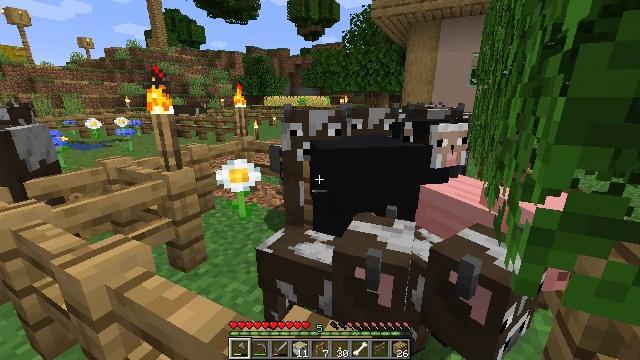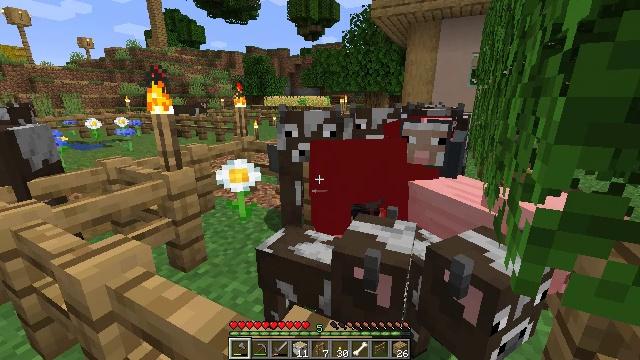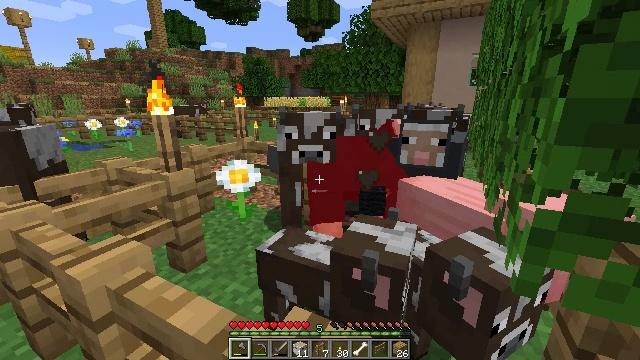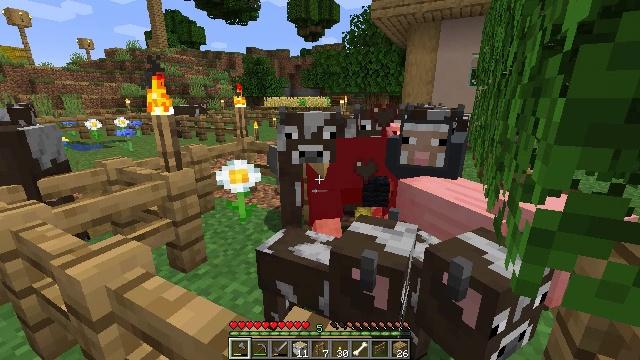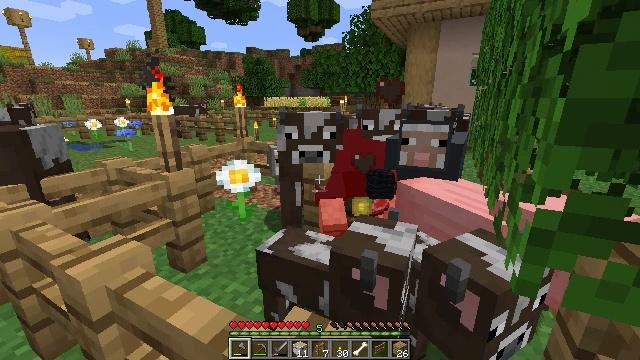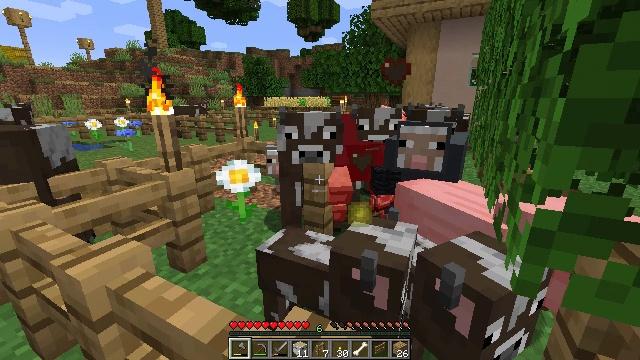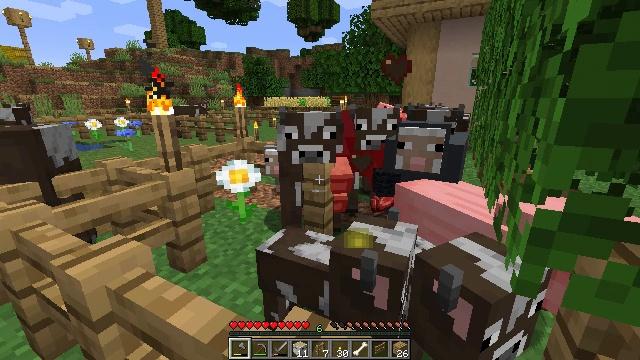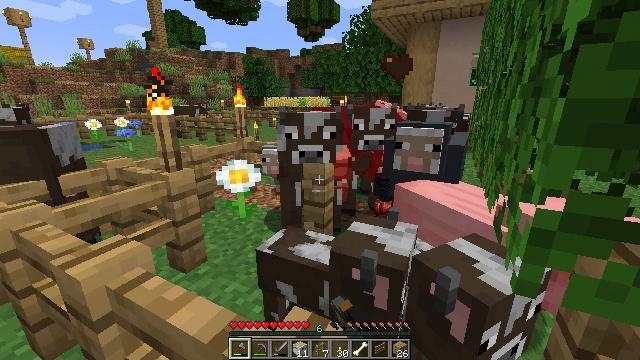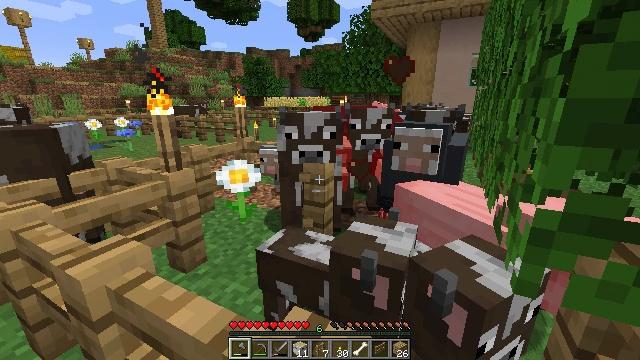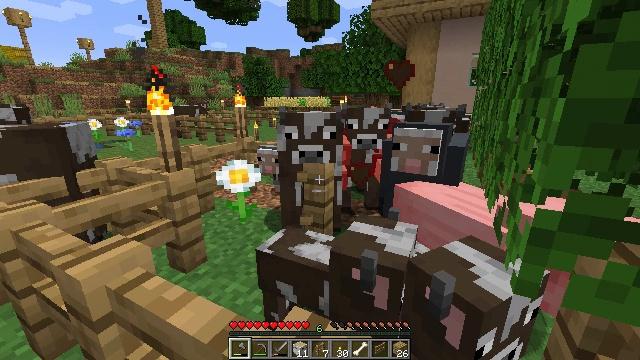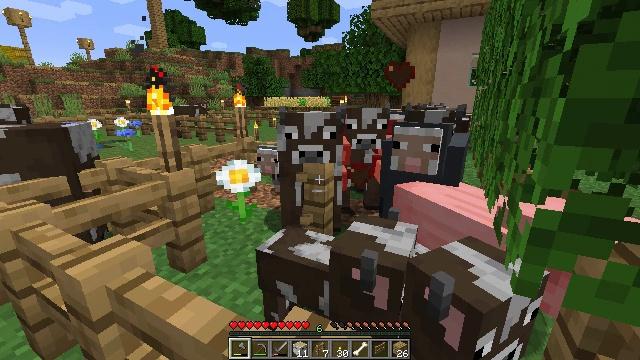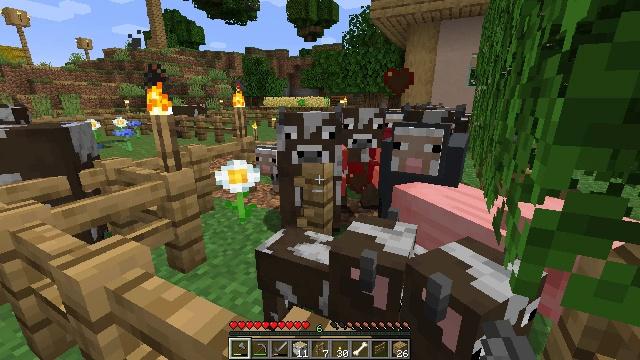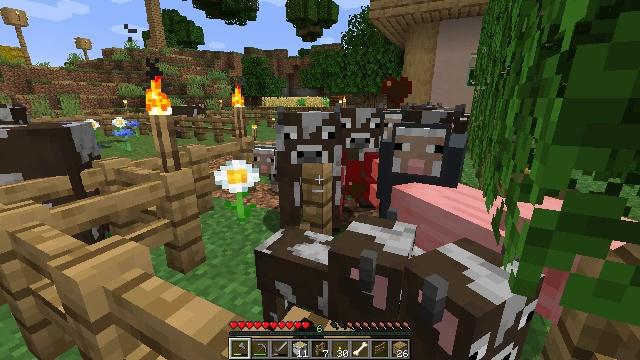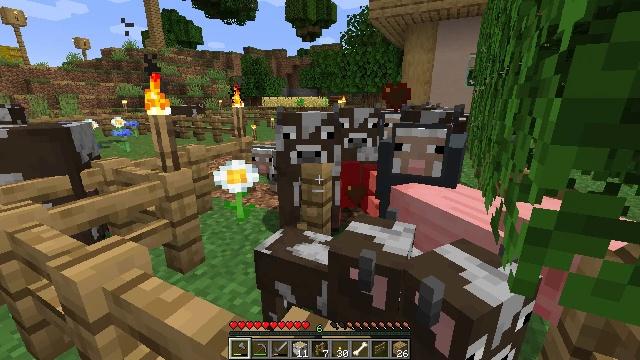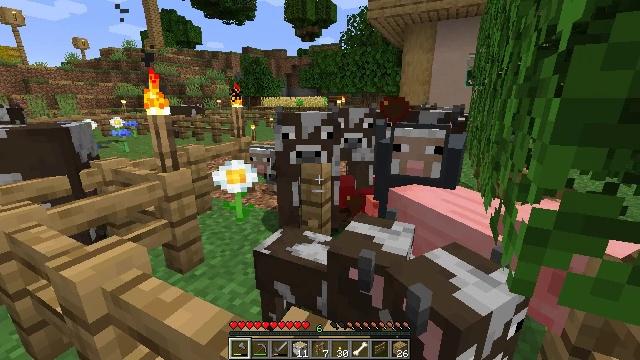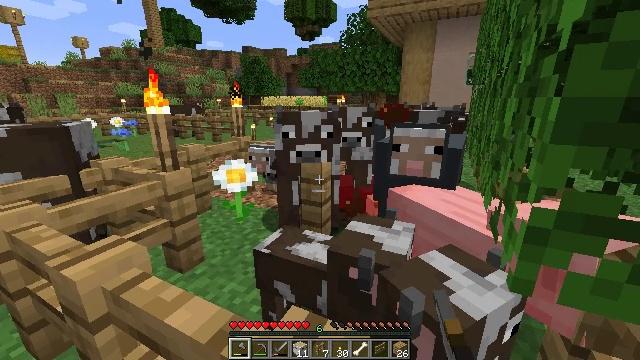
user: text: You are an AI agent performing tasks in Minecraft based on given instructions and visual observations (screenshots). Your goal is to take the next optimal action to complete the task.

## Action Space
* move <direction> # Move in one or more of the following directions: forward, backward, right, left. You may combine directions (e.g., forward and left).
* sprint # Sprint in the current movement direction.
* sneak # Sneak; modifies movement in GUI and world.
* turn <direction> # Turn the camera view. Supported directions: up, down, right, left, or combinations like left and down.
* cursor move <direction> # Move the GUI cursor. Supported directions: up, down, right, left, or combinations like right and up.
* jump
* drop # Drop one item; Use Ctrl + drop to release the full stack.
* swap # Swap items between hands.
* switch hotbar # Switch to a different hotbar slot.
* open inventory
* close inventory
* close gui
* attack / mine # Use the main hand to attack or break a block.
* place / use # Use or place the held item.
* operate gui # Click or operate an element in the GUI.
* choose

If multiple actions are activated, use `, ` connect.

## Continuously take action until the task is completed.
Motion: motion action
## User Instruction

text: Gather the oak fence pieces.
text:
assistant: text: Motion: attack / mine
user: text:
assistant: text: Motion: attack / mine
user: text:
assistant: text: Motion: attack / mine
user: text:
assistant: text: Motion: attack / mine
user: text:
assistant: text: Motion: attack / mine
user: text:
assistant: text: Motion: attack / mine
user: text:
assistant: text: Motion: attack / mine
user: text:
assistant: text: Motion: attack / mine
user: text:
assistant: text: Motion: attack / mine
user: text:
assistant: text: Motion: attack / mine
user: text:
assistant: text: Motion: no_op
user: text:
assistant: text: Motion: no_op
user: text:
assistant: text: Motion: no_op
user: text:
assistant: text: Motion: no_op
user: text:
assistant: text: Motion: no_op
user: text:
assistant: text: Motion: no_op
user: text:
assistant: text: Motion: no_op
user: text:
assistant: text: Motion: no_op
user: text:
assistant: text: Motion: no_op
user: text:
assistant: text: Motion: no_op
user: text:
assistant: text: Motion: no_op
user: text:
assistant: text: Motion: no_op
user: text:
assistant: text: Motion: attack / mine
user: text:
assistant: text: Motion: attack / mine
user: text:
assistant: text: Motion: attack / mine
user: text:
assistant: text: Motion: attack / mine
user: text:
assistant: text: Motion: attack / mine
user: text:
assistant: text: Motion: attack / mine
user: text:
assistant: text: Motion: attack / mine
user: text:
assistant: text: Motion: attack / mine